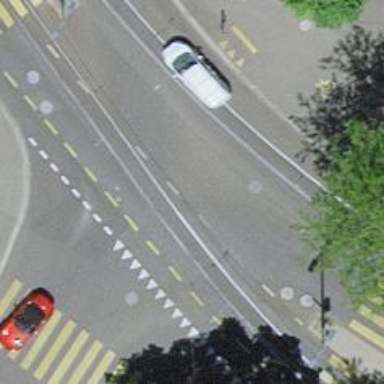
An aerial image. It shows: Tram level crossing on the railway.